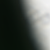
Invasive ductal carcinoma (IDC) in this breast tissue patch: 0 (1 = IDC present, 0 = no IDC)